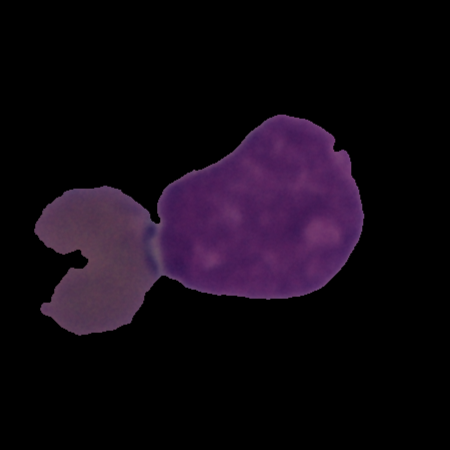
Label: cancer